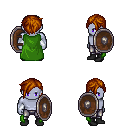
a pixel art fantasy rpg character, male body template, dark elf, purple skin, green cape, metal pants, brunette pixie cut hairstyle, white cloth bracers, black shoes, shield, four views (front, back, left, right), 2x2 character sprite sheet, small pixel art, hard edges, no anti-aliasing